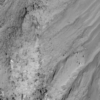
Label: not_dusty